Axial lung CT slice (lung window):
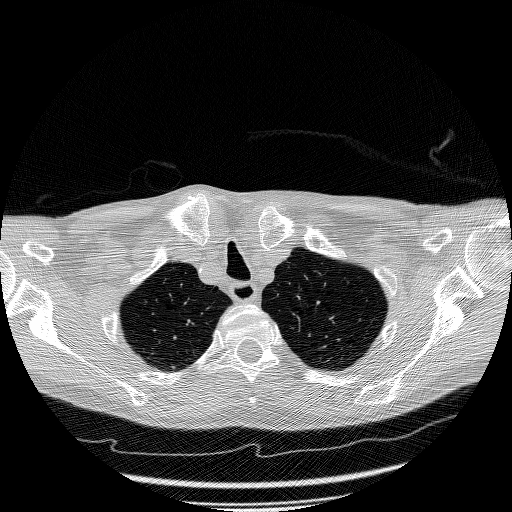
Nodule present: no